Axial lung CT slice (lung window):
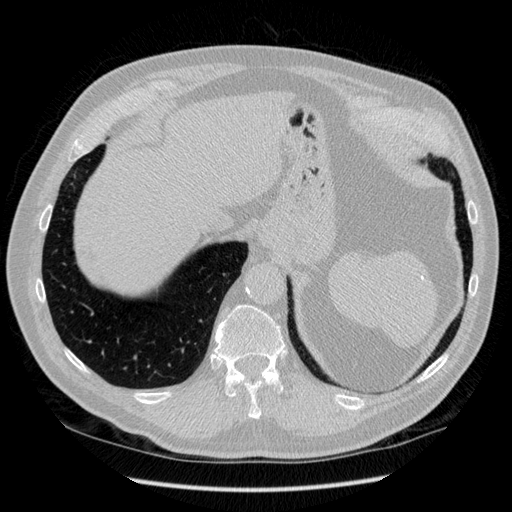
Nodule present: no